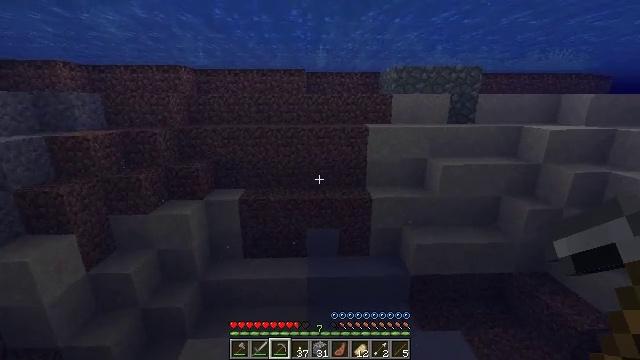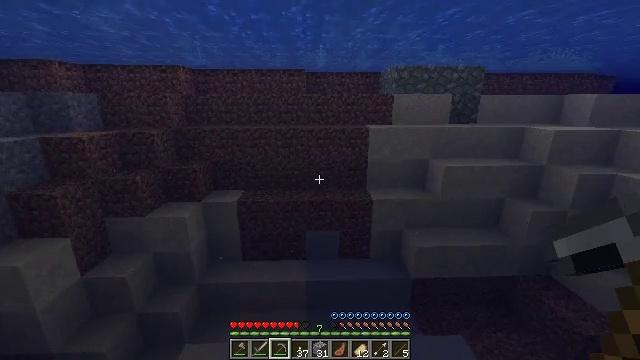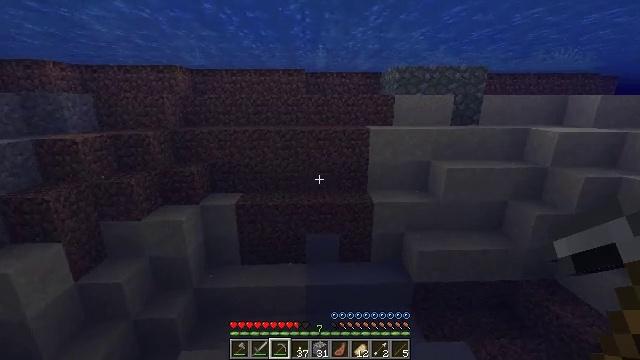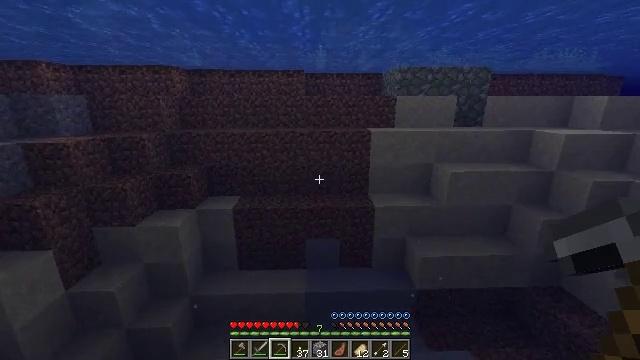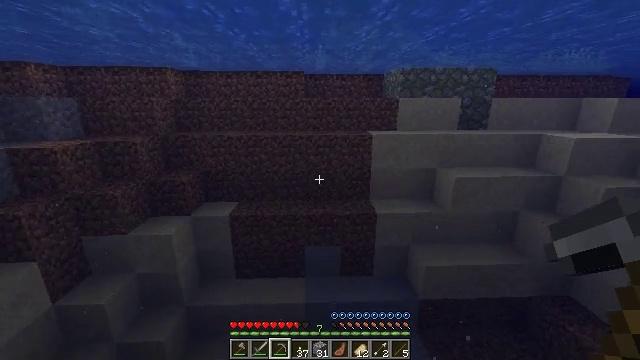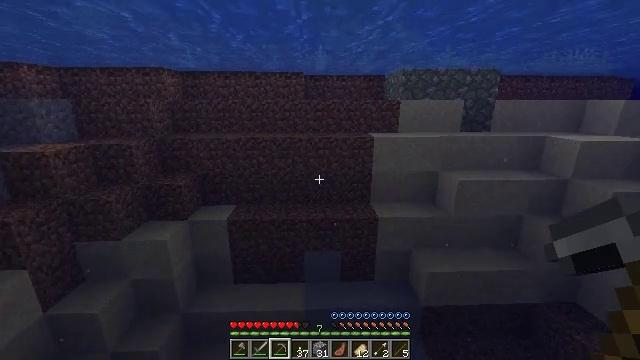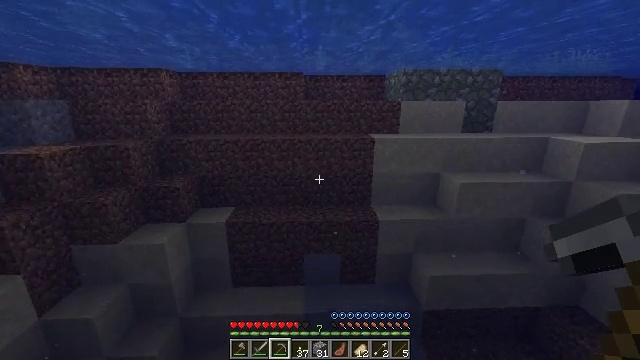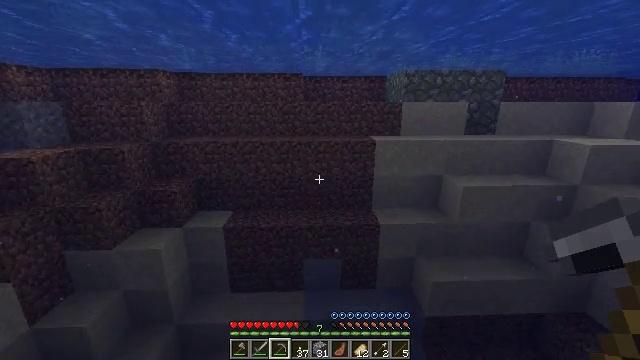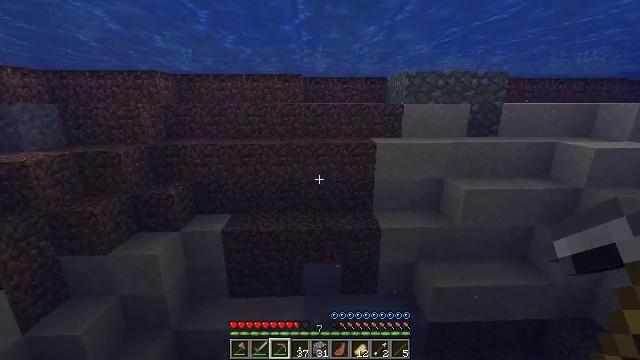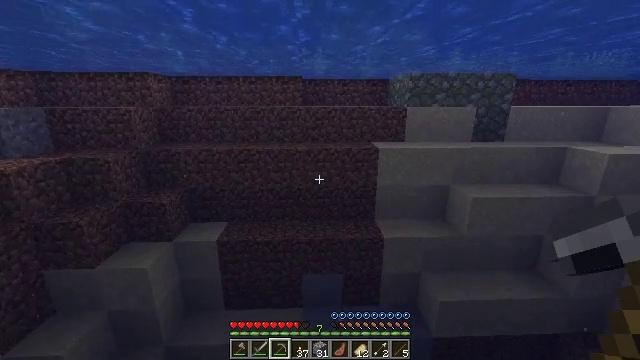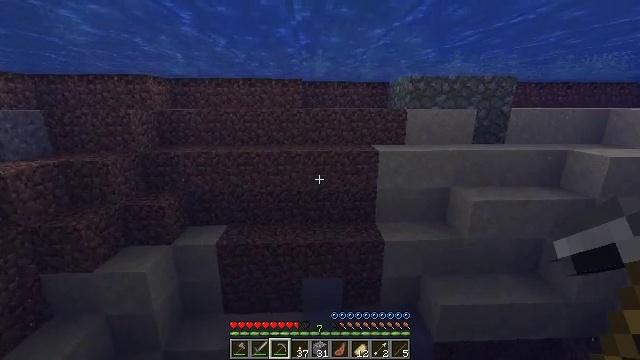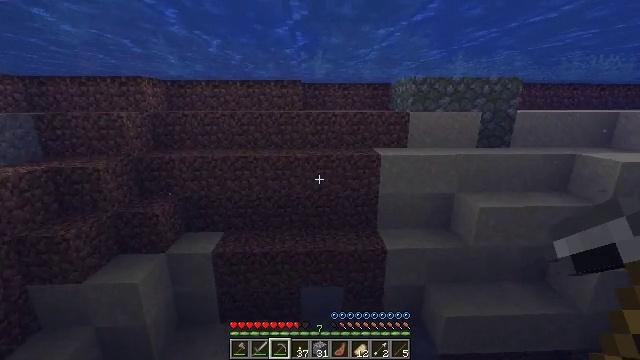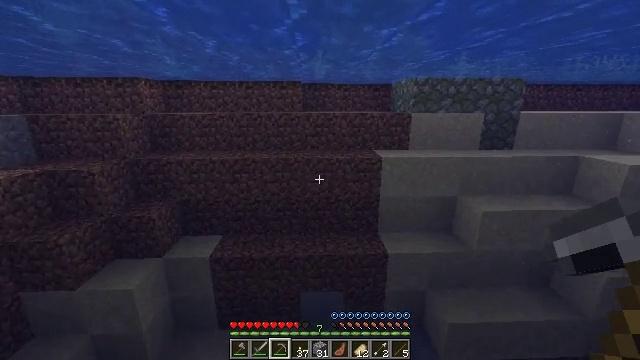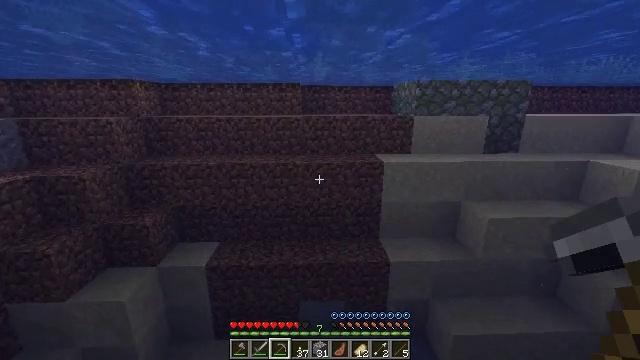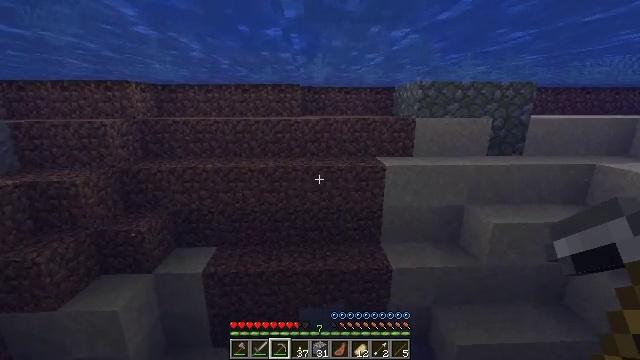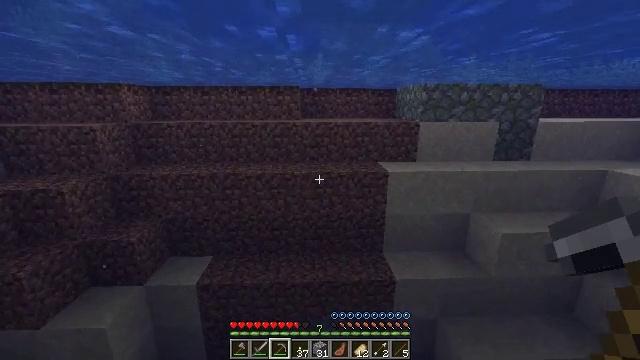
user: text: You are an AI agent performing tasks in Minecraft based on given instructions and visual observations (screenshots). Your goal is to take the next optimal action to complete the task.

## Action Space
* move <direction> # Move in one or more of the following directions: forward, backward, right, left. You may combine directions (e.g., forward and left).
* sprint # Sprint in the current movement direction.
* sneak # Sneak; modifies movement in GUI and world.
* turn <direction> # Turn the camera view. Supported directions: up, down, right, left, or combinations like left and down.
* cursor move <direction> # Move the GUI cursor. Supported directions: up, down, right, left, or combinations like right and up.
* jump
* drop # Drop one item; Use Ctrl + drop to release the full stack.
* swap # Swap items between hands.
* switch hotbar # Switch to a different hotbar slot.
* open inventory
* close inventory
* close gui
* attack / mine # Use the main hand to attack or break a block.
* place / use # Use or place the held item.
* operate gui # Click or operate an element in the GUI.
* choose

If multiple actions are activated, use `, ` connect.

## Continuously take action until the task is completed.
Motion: motion action
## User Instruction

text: Harvest the brown mushroom.
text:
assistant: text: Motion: move forward, sprint, jump
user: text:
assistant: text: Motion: move forward, sprint, jump
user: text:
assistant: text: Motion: move forward, sprint, jump
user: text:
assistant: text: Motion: move forward, sprint, jump
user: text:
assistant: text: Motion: move forward, sprint, jump
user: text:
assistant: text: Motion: move forward, sprint, jump
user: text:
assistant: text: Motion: move forward, sprint, jump
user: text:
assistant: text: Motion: move forward, sprint, jump
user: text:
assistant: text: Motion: move forward, sprint, jump
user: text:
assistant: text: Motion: move forward, sprint, jump
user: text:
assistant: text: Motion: move forward, sprint, jump
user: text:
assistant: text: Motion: move forward, sprint, jump
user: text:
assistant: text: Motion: move forward, sprint, jump
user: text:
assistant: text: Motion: move forward, sprint, jump
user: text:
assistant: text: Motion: move forward, sprint, jump
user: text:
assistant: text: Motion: move forward, sprint, jump
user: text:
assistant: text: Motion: move forward, sprint, jump
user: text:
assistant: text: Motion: move forward, sprint, jump
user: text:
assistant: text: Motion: move forward, sprint, jump
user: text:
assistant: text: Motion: move forward, sprint, jump
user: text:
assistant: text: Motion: move forward, sprint, jump
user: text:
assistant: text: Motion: move forward, sprint, jump
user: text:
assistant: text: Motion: move forward, sprint, jump
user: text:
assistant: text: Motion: move forward, sprint, jump
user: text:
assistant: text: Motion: move forward, sprint, jump
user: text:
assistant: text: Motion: move forward, sprint, jump
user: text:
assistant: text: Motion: move forward, sprint, jump
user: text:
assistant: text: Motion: move forward, sprint, jump
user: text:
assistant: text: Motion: move forward, sprint, turn left, jump
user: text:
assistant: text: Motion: move forward, sprint, turn left and up, jump